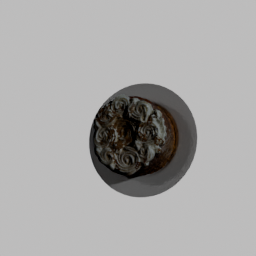
Label: nature